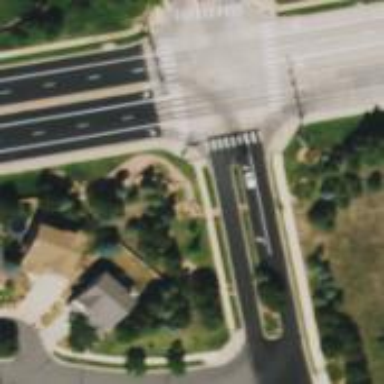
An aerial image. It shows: Marked road crossing.